Question: It seams that IDEA tries to connect DB with local PC pid:

But when I'm starting, there is:
'''
2020-03-14 15:51:03.830 INFO 15541 --- [ main] com.project.ipsc.IpscApplication : Starting IpscApplication on pc-X555LN with PID 15541 (/home/pc/ipsc/target/classes started by pc in /home/pc/ipsc)
org.postgresql.util.PSQLException: FATAL: password authentication failed for user "pc"
'''
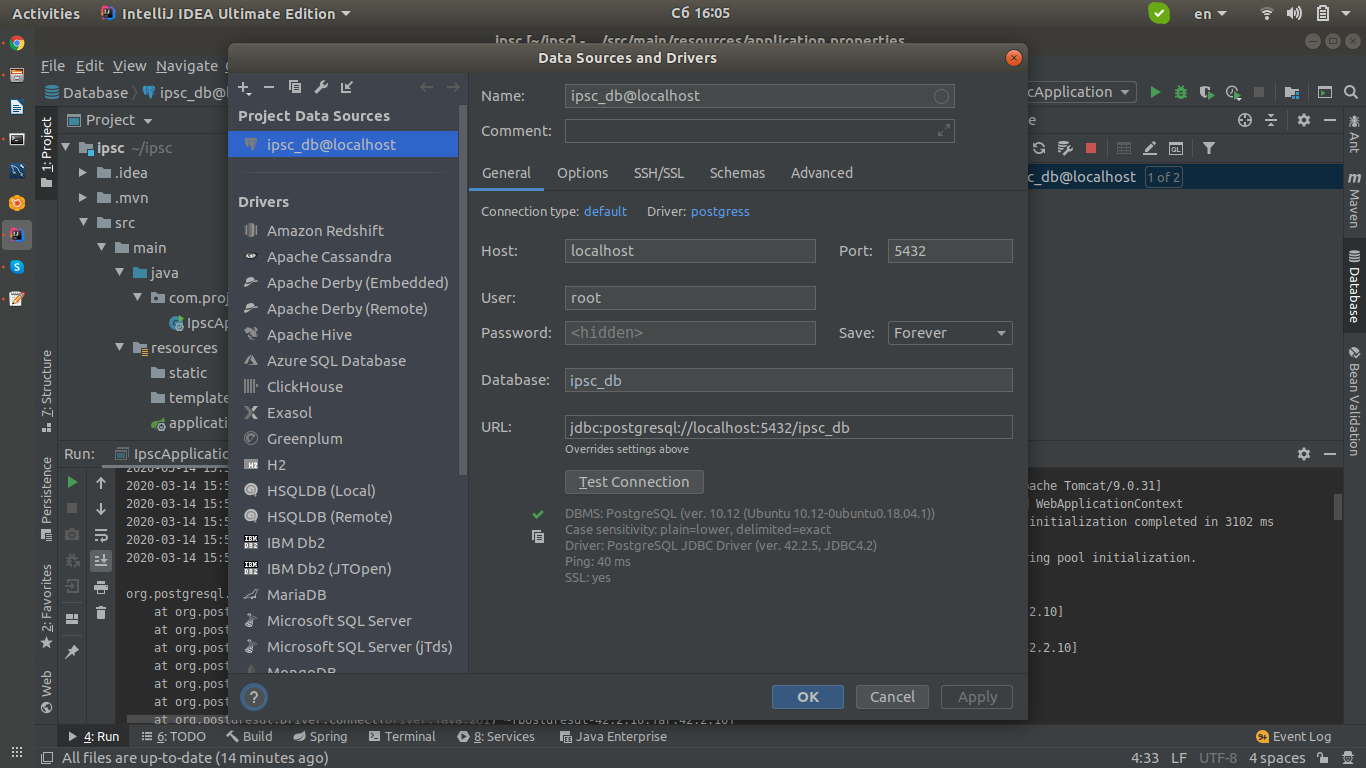
Answer: When you try to connect to Postgresql it needs a user, so if you don't specify a real one it will take the default which is why you see "pc".
Most likely you need to specify "postgres" as the user